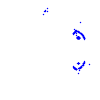
Particle: proton